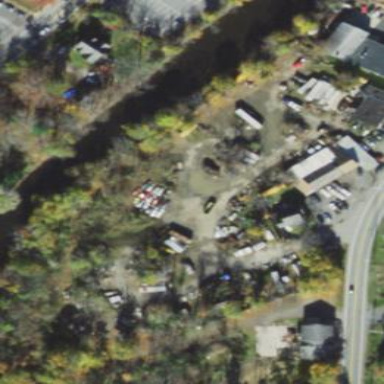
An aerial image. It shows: Industrial area designated as scrap yard.